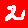
Digit: 2